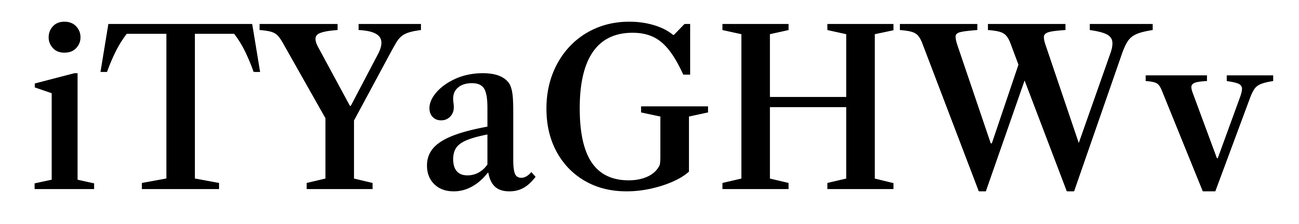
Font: LibreCaslonText_Medium